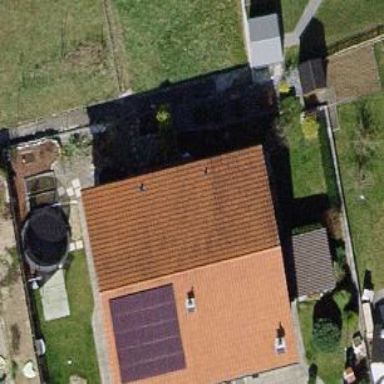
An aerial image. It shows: Semidetached house.